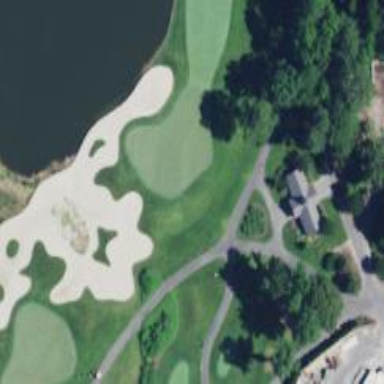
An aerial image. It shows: View of golf hole.